Question: Simple question about comment code aesthetics (color):
I recently noticed in someone's comment code that part of their comment color changed while using the '@' symbol. After experimenting with it, I noticed you also need to have an apostrophe (''') right after the octothorp ('#') as such:
'''
#' @text
^--- This turned orange!
'''
Since I'm a detailed commenter, I'd love to step things up if I could by adding color to my comments. I know part of the reason is my global IDE (RStudio) options, but I'd never seen anything change a comment's color before, so I was just curious:
1. Why does this occur? I've only seen @ used when handling large, more-complex objects that need further specification => Ex. LargeObject@data$variable
2. Are there other symbols that trigger a color change? There's quotes of course (""), but quotes do not change color when they're commented out with an octothorp (#).
3. Also, on the image (bottom row), is there possibly a way to start and end a comment, followed by a command, all on one line? => Ex. #comment# print(summary(df))

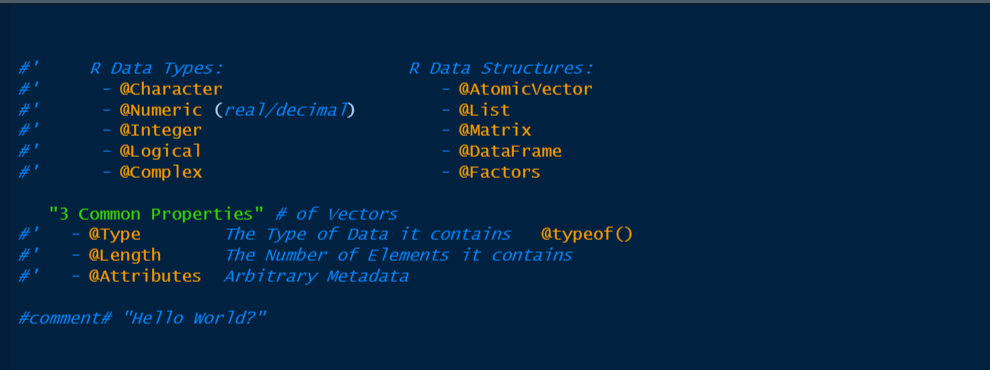
Answer: 1. The special highlighting you're seeing -- words being highlighted after #' @ -- is specific to roxygen markup (a documentation-generation system for R). I don't know why that category doesn't seem to be listed/themeable (see #2).
2. The RStudio syntax highlighting colours are customizable (you can edit these themes visually), but based on what's documented at the link, there appears to be only one category for "comments".
3. This question has to do with the R parser, not the RStudio highlighting system. So the answer is "no"; everything from the first # on a line to the line break is considered a comment, no exceptions. In principle you could adjust the RStudio highlighting engine to recognize various delimiters within comments and display material following them differently, but you can't create in-line comments (as you could with /* */ in C) without modifying the R parser.